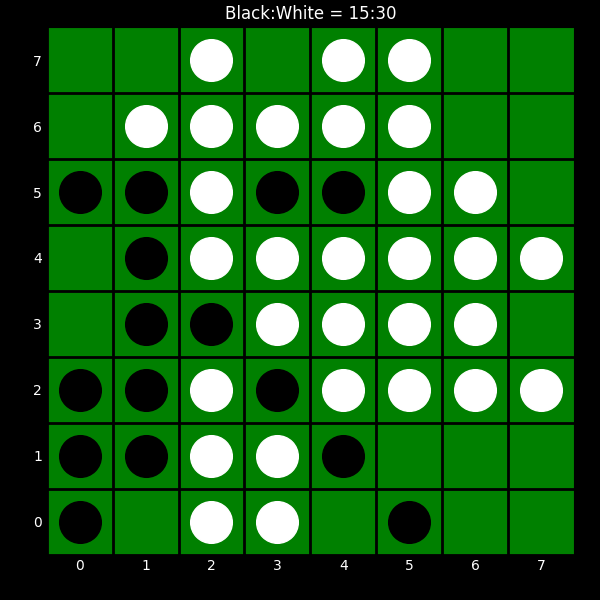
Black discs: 15
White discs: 30